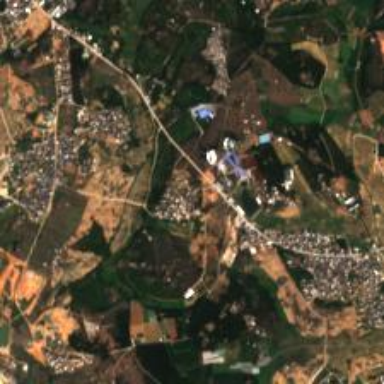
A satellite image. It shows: Village.